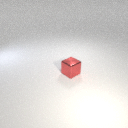
small red metal cube